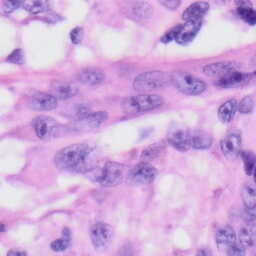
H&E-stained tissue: Skin